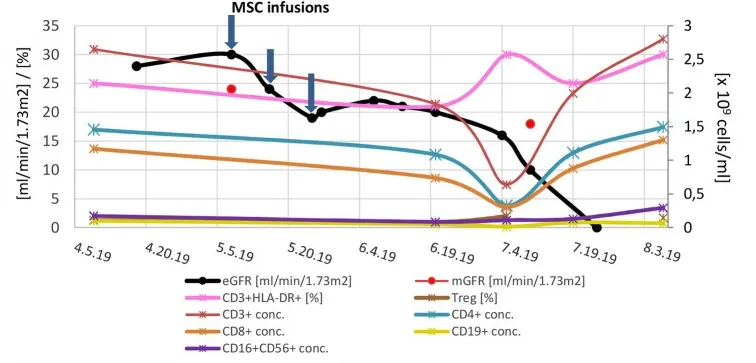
(A) Kidney graft function and serum concentrations of lymphocyte populations before and after application of mesenchymal stem cells. Three consecutive applications of mesenchymal stem cells are marked with arrows. EGFR, estimated glomerular filtration rate; mGFR, measured glomerular filtration rate (by Cr-EDTA); conc, concentration; Treg, regulatory T cells.
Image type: pathology (immunostaining)